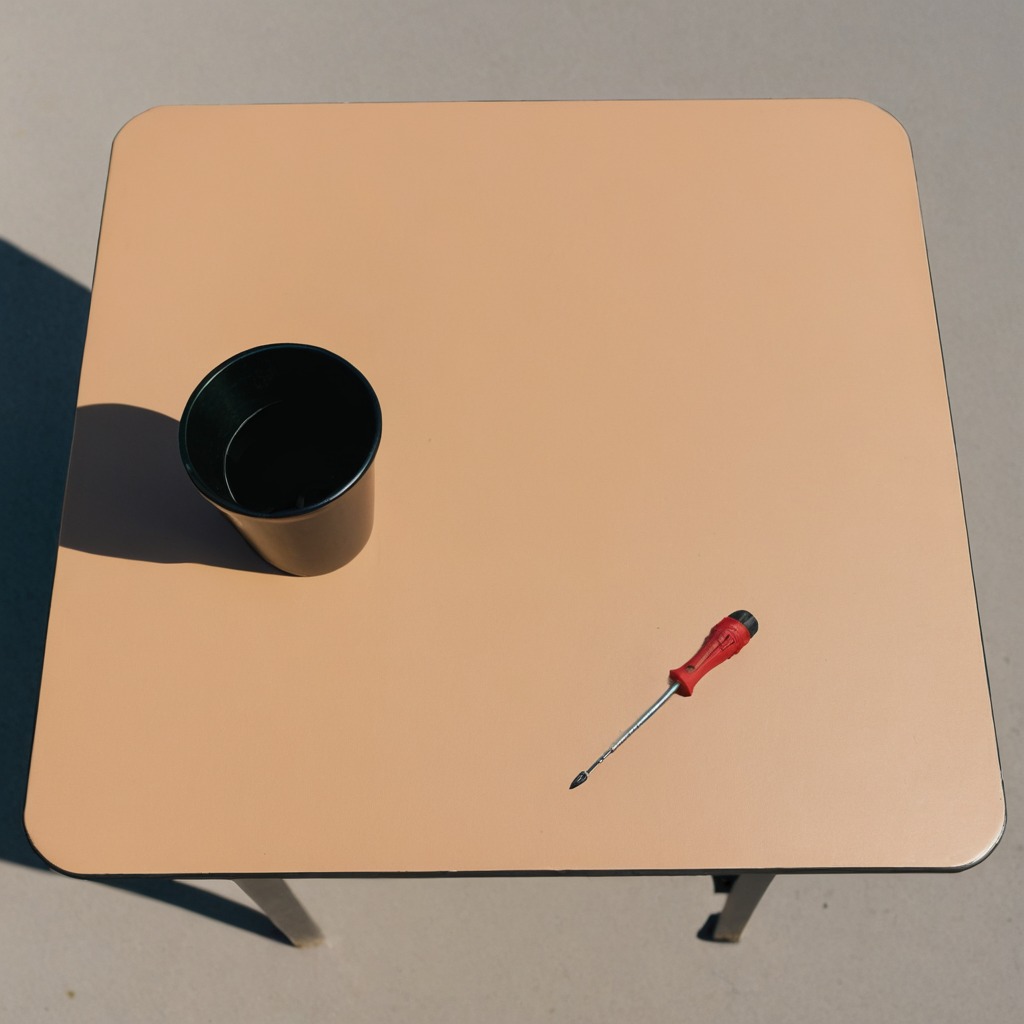
A screwdriver is lying on the table.